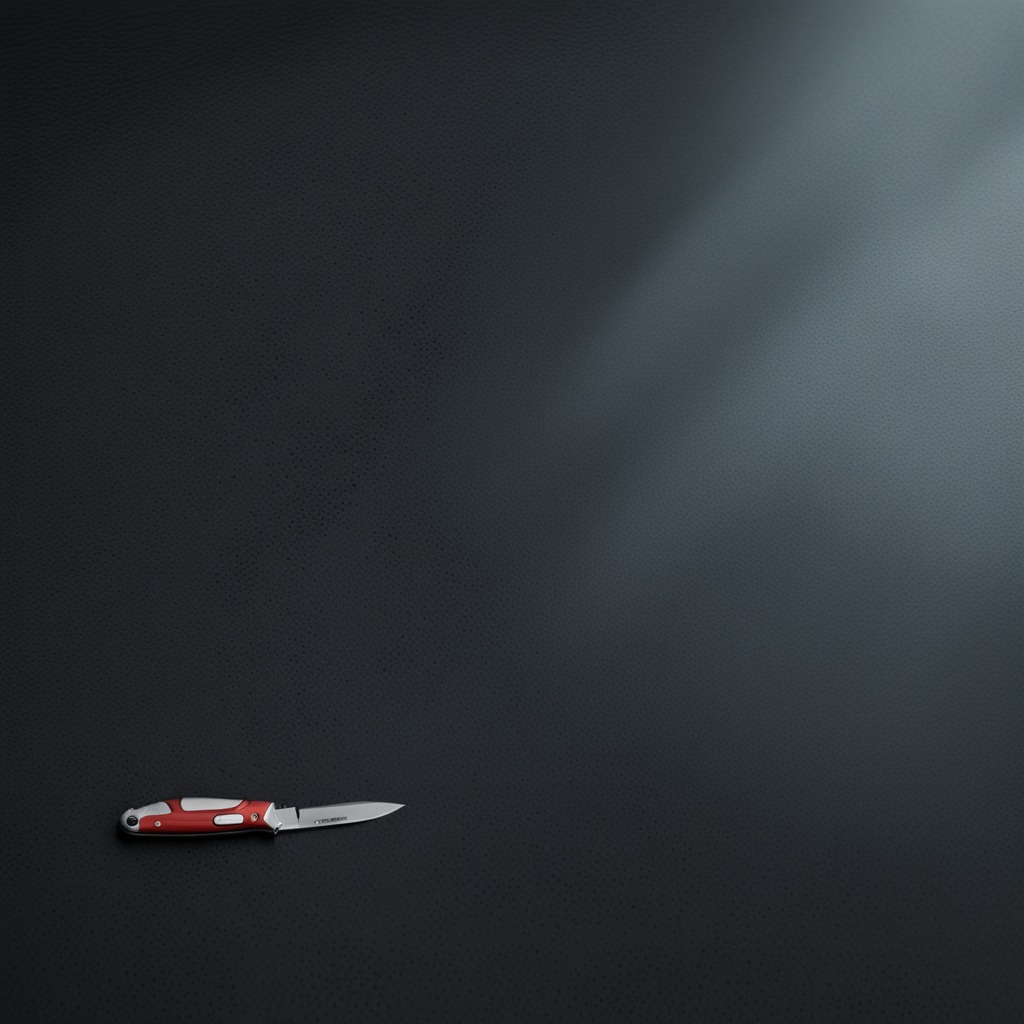
A utility knife is lying on a clean granite table inside a workshop at night.